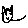
Label: cat